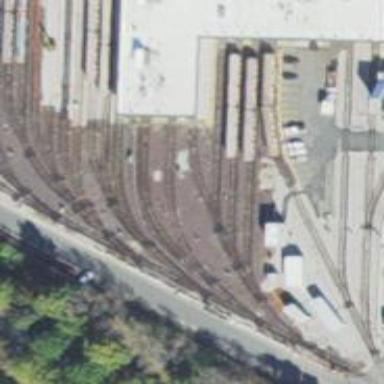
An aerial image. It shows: Yard area with electrified rail tracks.